【题型】填空题　【知识点】立体几何　【难度】easy
如图，在四棱锥 \(E-ABCD\) 中，四边形 \(ABCD\) 为矩形，\(CE \perp\) 平面 \(ABCD\)，\(AB=6\)，\(BC=CE=4\)，该四棱锥的外接球的表面积为 \underline{\quad\quad}。

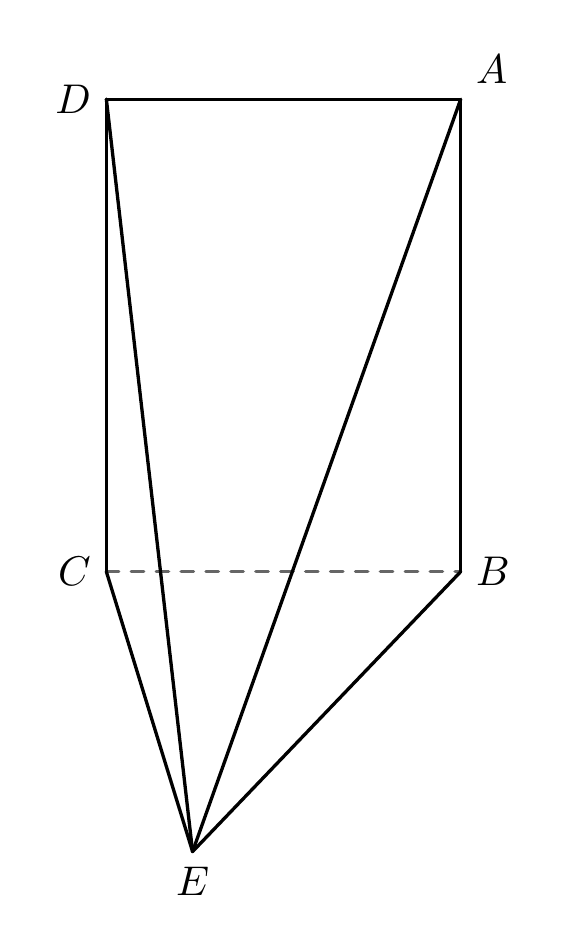
【解答】
\textbf{【答案】}\(\boldsymbol{68\pi}\)

\textbf{【解析】}如图所示，可以将四棱锥 \(E-ABCD\) 补成一个长方体 \(ADFG-BCEH\)，
故长方体的外接球即为四棱锥的外接球，即 \(AE\) 的中点 \(O\) 即为外接球球心，

所以半径 \(R = \dfrac{1}{2}AE = \dfrac{1}{2}\sqrt{CD^2 + AD^2 + CE^2} = \dfrac{1}{2}\sqrt{6^2 + 4^2 + 4^2} = \sqrt{17}\)，

所以外接球表面积 \(S = 4\pi R^2 = 68\pi\)。

故答案为：\(\boldsymbol{68\pi}\)。
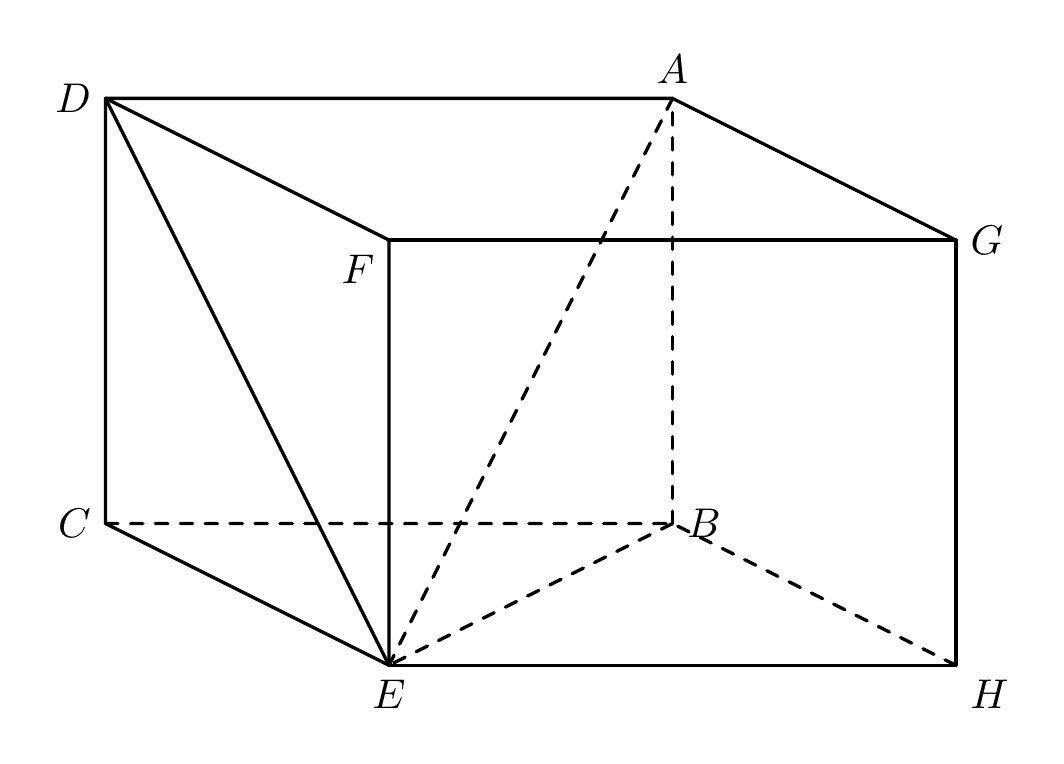